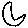
Label: moon